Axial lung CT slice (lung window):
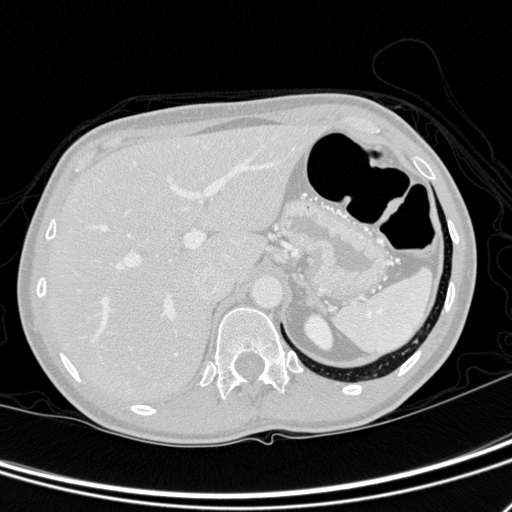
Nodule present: no